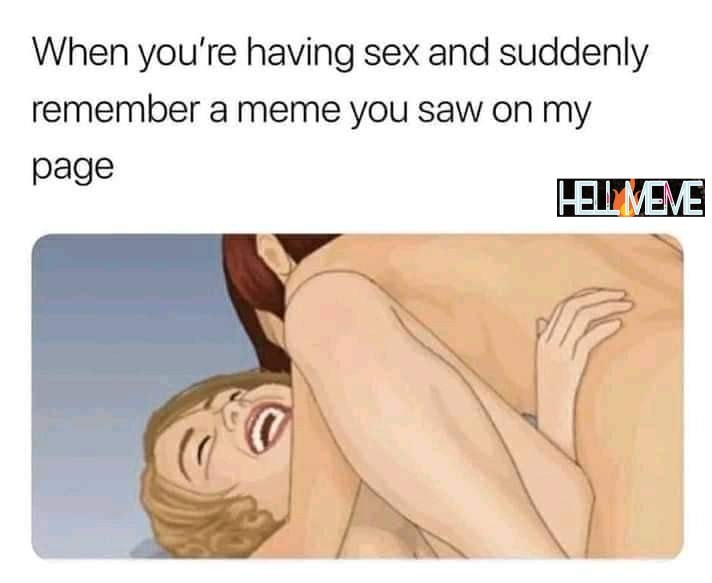
Caption: When you're having sex and suddenly remember a meme you saw on my page
Label: non-hate